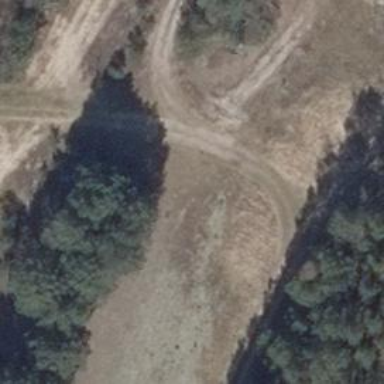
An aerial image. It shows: Dirt track with grade 4 track type.